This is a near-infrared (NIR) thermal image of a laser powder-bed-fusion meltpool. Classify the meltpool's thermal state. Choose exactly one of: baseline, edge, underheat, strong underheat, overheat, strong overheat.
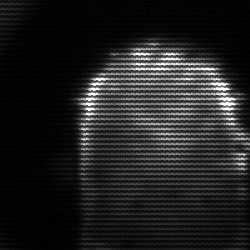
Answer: baseline